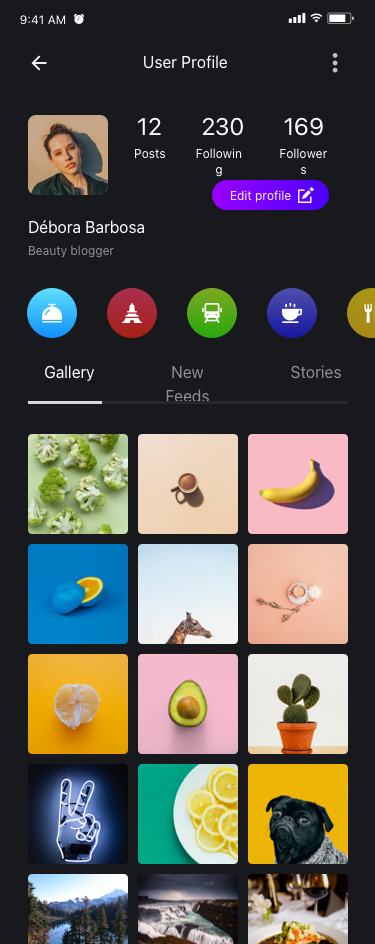
Text in this UI design:
User Profile
Débora Barbosa
Beauty blogger
12
Posts
230
Following
169
Followers
New Feeds
Stories
Gallery
Edit profile
9:41 AM